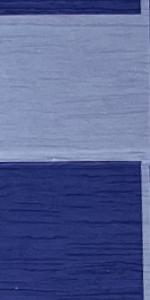
Label: Empty